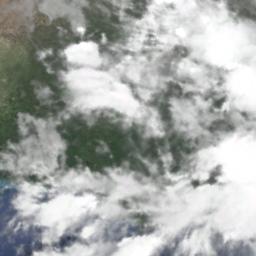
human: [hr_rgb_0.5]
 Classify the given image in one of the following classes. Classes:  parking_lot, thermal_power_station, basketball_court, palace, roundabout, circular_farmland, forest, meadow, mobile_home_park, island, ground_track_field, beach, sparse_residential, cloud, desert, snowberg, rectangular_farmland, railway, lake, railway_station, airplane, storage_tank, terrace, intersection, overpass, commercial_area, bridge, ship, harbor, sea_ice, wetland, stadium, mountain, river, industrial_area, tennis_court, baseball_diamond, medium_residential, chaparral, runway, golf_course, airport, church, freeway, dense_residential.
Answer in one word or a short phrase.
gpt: cloud